Problem: consecutive_cuts_ch1 (2022, round1)

**Note: The only difference between this chapter and [chapter 2](https://www.facebook.com/codingcompetitions/hacker-cup/2022/round-1/problems/A2) is that here, all card values are guaranteed to be distinct and only up to \(N\).**

Let's cut to the chase. You have a deck of \(N\) face-up cards, each displaying a **unique integer between \(1\) and \(N\)**.

*Cutting* the deck once consists of taking a stack of between \(1\) and \(N - 1\) (inclusive) cards from the top and moving it to the bottom in the same order. For example, for the deck \([5, 1, 2, 4, 3]\) ordered from top to bottom, cutting \(2\) cards from the top would yield \([2, 4, 3, 5, 1]\):

{{PHOTO_ID:905763186973896|WIDTH:700}}

Initially, the \(i\)th card from the top is \(A_i\). Is it possible to cut the deck exactly \(K\) times to reorder the deck such that the \(i\)th card from the top is \(B_i\) for all \(i\)?

# Constraints

\(1 \le T \le 200\)
\(2 \le N \le 500{,}000\)
\(0 \le K \le 10^9\)
\(1 \le A_i, B_i \le N\)
**\(A\) and \(B\) are each permutations of \(1..N\).**

The sum of \(N\) across all test cases is at most \(5{,}000{,}000\).

# Input Format

Input begins with an integer \(T\), the number of test cases. For each test case, there is first a line containing two space-separated integers \(N\) and \(K\). Then, there is a line containing \(N\) space-separated integers, \(A_1, ..., A_N\). Then, there is a line containing \(N\) space-separated integers, \(B_1, ..., B_N\).

# Output Format

For the \(i\)th test case, print `"Case #i: "` followed by `"YES"` if it's possible to cut the deck \(K\) times to change the deck from \(A_i\) to \(B_i\), or `"NO"` otherwise.

# Sample Explanation

In the first case, it's possible to get to the new order with \(K = 1\) cut (cutting 2 cards from the top).

In the second case, it's impossible to change \([3, 1, 4, 2]\) to \([1, 2, 3, 4]\) with any number of cuts.

In the third case, it's impossible for the deck to be in a different order after \(K = 0\) cuts.

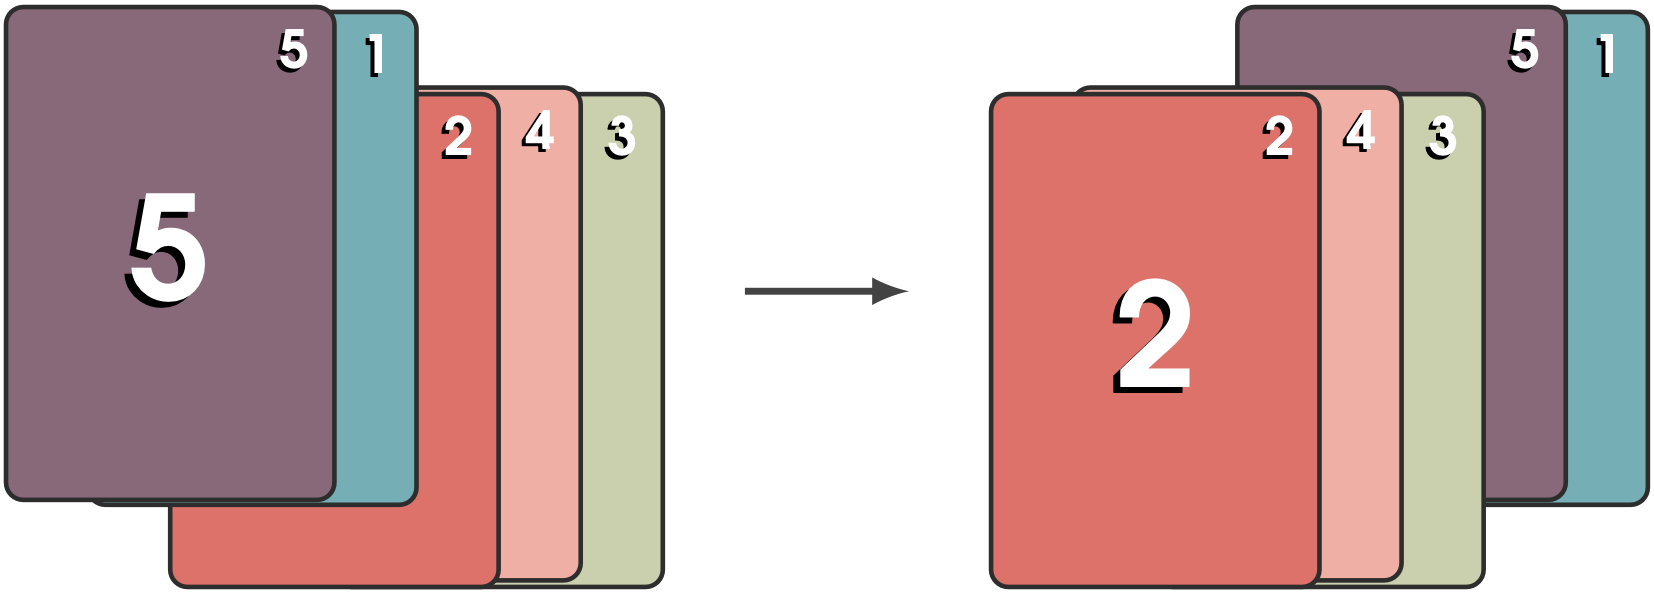

Sample input:
4
5 1
5 1 2 4 3
2 4 3 5 1
4 10
3 1 4 2
1 2 3 4
4 0
3 1 4 2
2 3 1 4
3 3
3 2 1
1 3 2

Sample output:
Case #1: YES
Case #2: NO
Case #3: NO
Case #4: YES

Solution:
When \(K = 0\), we can't perform any cuts, so the answer is `YES` if and only if \(A = B\).

When \(K = 1\), first note that the answer is `NO` if \(A = B\), since we we are forced to disrupt the equality with a cut (which cannot be \(0\) cards). Otherwise if \(A \ne B\), we see that cutting the deck once is the same as rotating an array. Checking if a *sorted* array \(A\) has been rotated to \(B\) can be done by checking that each pair of adjacent values in \(B\) are in order, with exactly one exception. Since \(A\) is not guaranteed to be sorted, we can precompute a mapping of \(A\) values to their indices, and instead check that the mapped indices of all \(B\) values are in order, with exactly one exception.

When \(K \ge 2\), we can observe that any sequence of rotations that doesn't preserve the original order can be replicated with just one rotation. Again, we can just output `YES` if \(B\) is a rotation of \(A\). If \(A = B\), we can also output `YES`, as it only takes one rotation to restore any rotated deck back to the original order.

A special case to watch out for is when \(N = 2\), e.g. \(A = [1, 2]\). When \(B = [1, 2]\), the answer is `YES` if and only if \(K\) is even. When \(B = [2, 1]\), then answer is `YES` if and only if \(K\) is odd. The answers are flipped if \(A = [2, 1]\).

[See David Harmeyer's solution video here.](https://www.youtube.com/watch?v=B8ZoGe0k1-k)

#include <iostream>
#include <unordered_map>
#include <vector>
using namespace std;

const int LIM = 500000;

int N, K;
vector<int> A, B;

string solve() {
  bool is_equal = A == B;
  // Check special cases.
  if (K == 0) {
    return is_equal ? "YES" : "NO";
  }
  if (K == 1 && is_equal) {
    return "NO";
  }
  if (N == 2) {
    if (is_equal) {
      return K % 2 == 0 ? "YES" : "NO";
    }
    return K % 2 == 0 ? "NO" : "YES";
  }
  // Check array is rotated.
  int num_out_of_order = 0;
  unordered_map<int, int> pos;
  for (int i = 0; i < N; i++) {
    pos[A[i]] = i;
  }
  for (int i = 0; i < N; i++) {
    if (pos[B[i]] > pos[B[(i + 1) % N]]) {
      num_out_of_order++;
    }
  }
  return num_out_of_order == 1 ? "YES" : "NO";
}

int main() {
  int T;
  cin >> T;
  for (int t = 1; t <= T; t++) {
    cin >> N >> K;
    A.resize(N);
    B.resize(N);
    for (int i = 0; i < N; i++) {
      cin >> A[i];
    }
    for (int i = 0; i < N; i++) {
      cin >> B[i];
    }
    cout << "Case #" << t << ": " << solve() << endl;
  }
  return 0;
}